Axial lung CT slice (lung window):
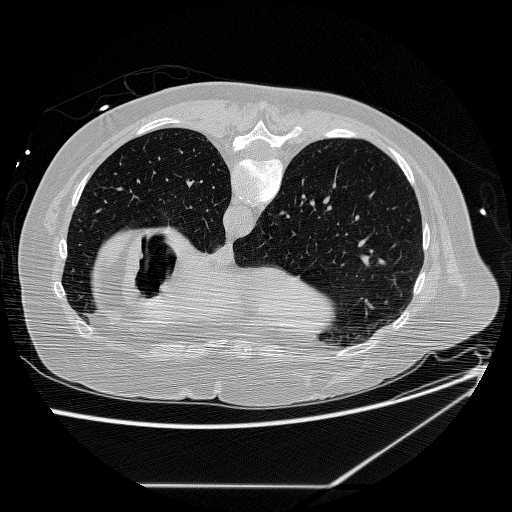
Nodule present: no